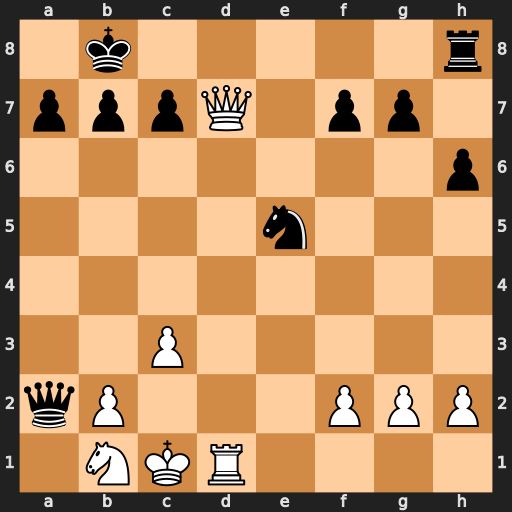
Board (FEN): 1k5r/pppQ1pp1/7p/4n3/8/2P5/qP3PPP/1NKR4
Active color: w
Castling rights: -
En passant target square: -
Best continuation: Qd8+ Rxd8 Rxd8#